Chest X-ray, PA view. Patient: 42 years old, sex M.
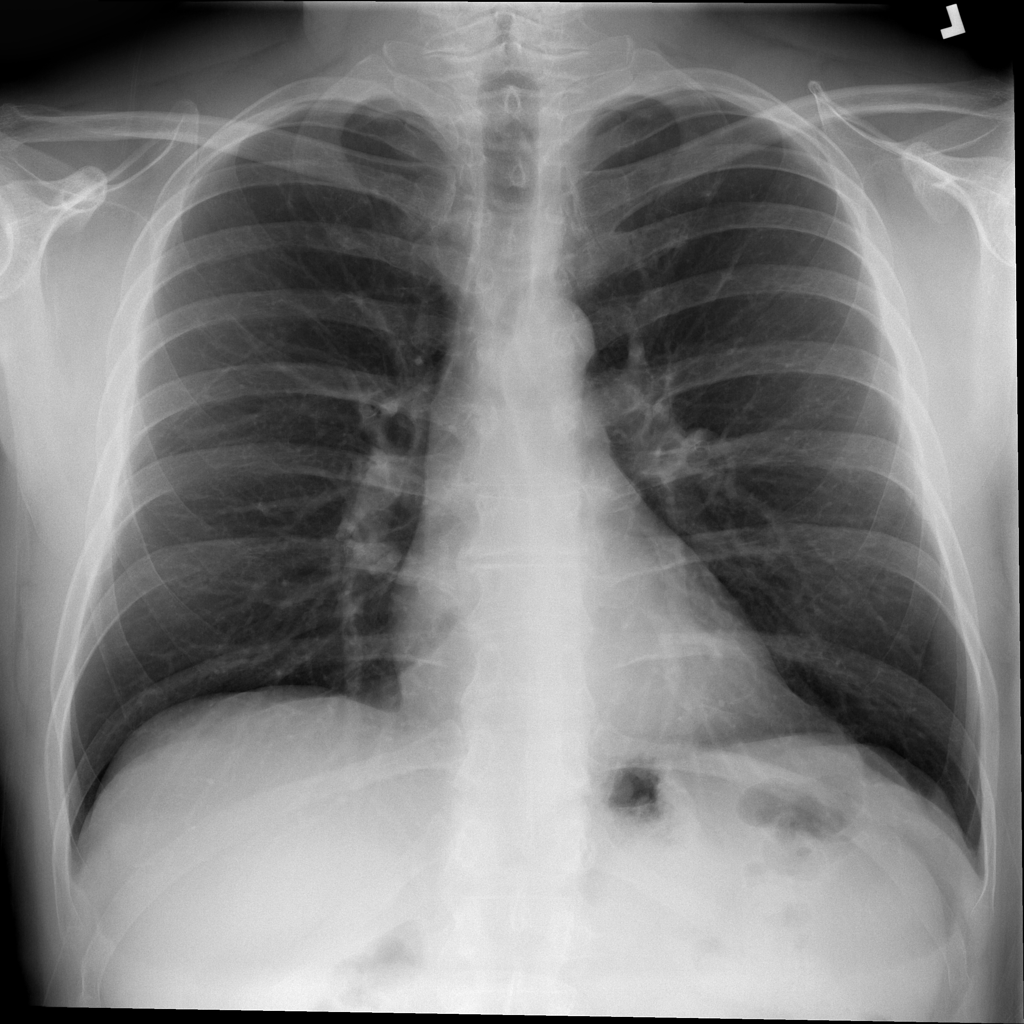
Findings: No Finding